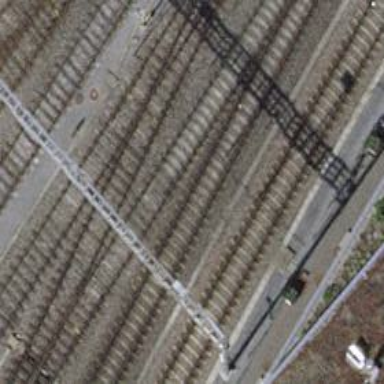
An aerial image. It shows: Single-track electrified railway with contact line.